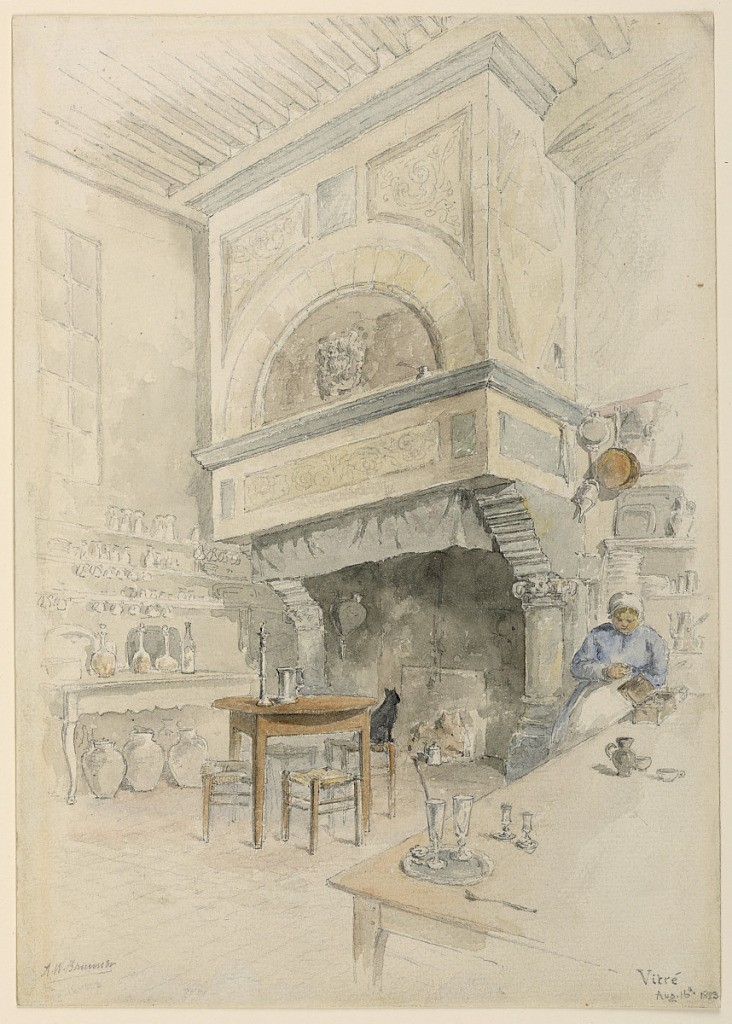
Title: Vitré
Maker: Arnold William Brunner, American, 1857–1925
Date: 1883
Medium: Graphite, brush and watercolor on paper
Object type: Drawing
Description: Interior of a large kitchen, with a monumental stone fireplace facing the spectator. A woman sits beside a long table, right, and a cat is seated on a low seat, next to table facing the fireplace.